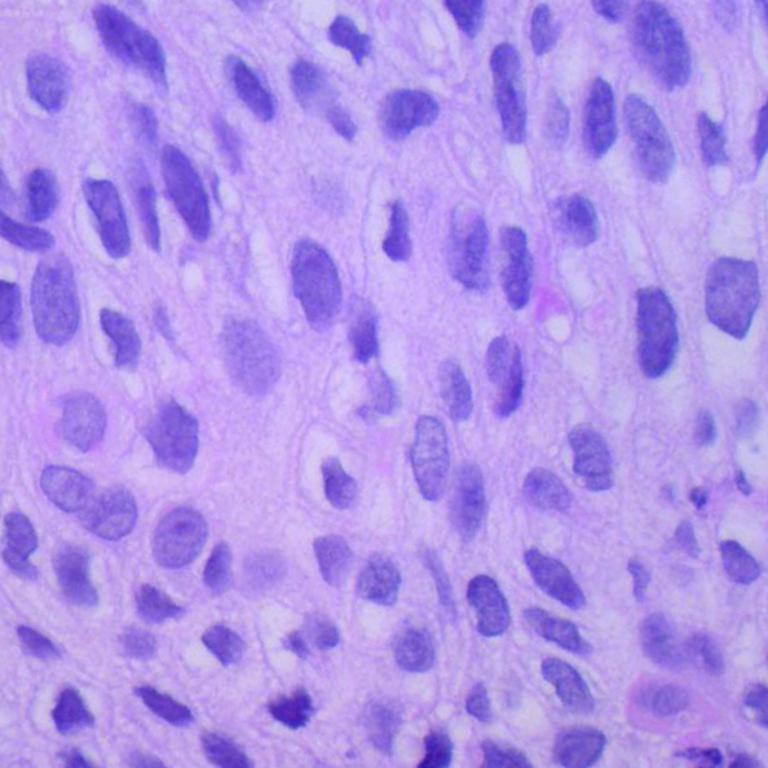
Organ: lung
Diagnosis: squamous carcinomas